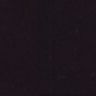
Metastatic tissue present: no